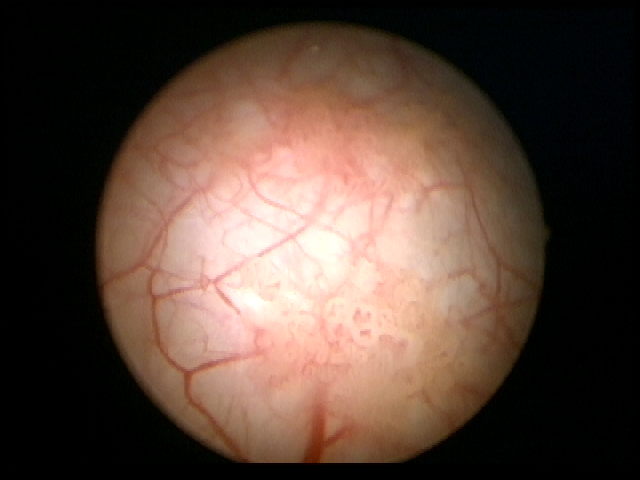
Modality: WLC
Class: Malignant
Subclass: LowGradePapillary
Lesion: L1
Stage: Ta
Morphology: Papillary
Bladder cancer association: Yes